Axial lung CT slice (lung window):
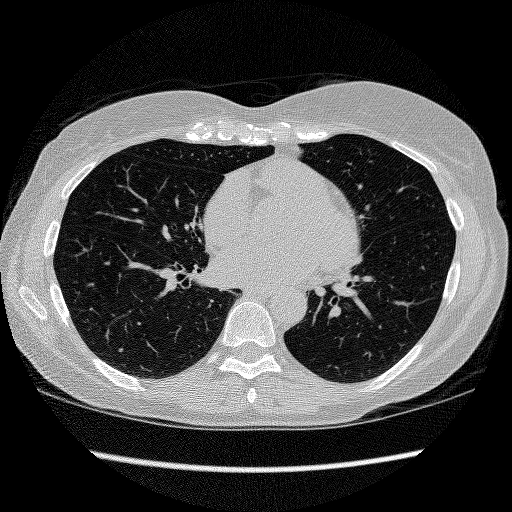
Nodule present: no